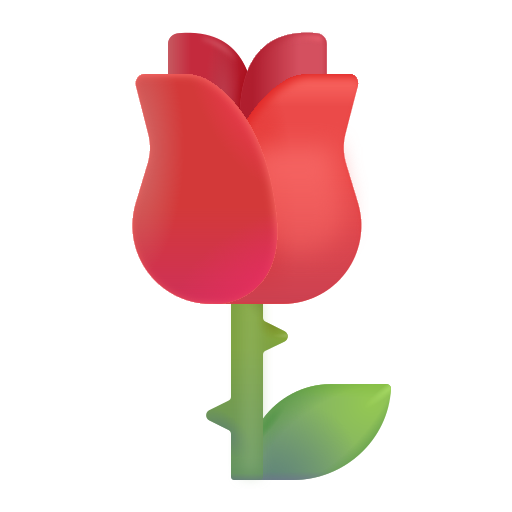
rose color